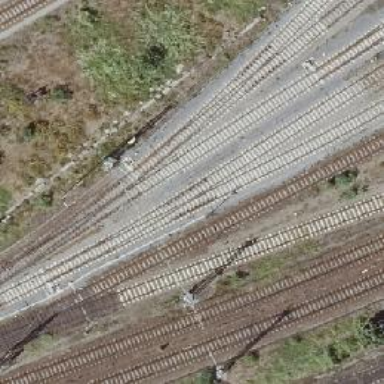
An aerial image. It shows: Railway signal.